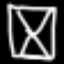
Label: hourglass